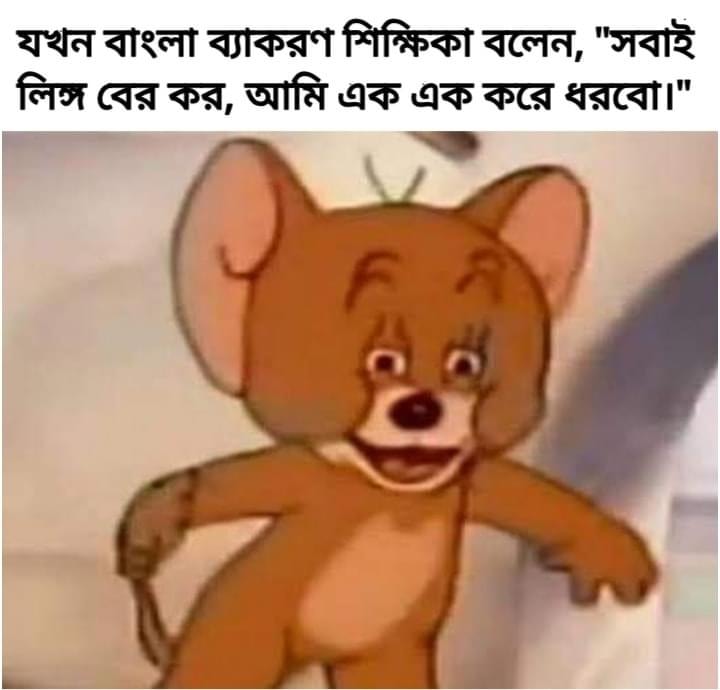
Caption: যখন বাংলা ব্যাকরণ শিক্ষিকা বলেন, "সবাই লিঙ্গ বের কর, আমি এক এক করে ধরবো।"
Label: non-hate